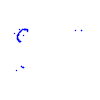
Particle: pion